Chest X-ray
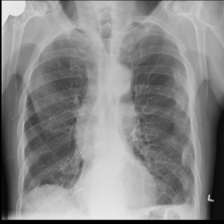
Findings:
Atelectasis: negative
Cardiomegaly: negative
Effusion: negative
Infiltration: negative
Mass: negative
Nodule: negative
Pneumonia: negative
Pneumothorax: negative
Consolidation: negative
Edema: negative
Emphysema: negative
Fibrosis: negative
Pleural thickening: negative
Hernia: negative